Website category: phone
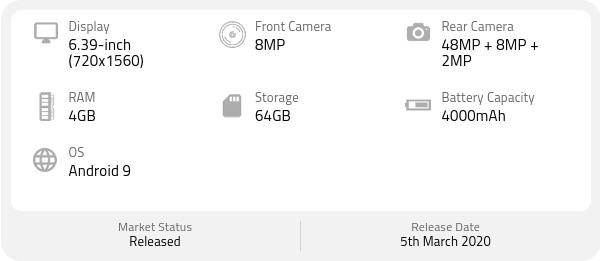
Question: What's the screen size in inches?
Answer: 6.39-inch

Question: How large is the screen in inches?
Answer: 6.39-inch

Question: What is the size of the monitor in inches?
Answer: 6.39-inch

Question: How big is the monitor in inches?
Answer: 6.39-inch

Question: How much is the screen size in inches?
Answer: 6.39-inch

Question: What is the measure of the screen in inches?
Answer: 6.39-inch

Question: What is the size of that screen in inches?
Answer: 6.39-inch

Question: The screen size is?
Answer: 6.39-inch

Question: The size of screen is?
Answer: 6.39-inch

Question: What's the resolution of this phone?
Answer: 720x1560

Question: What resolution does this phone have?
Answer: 720x1560

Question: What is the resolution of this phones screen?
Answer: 720x1560

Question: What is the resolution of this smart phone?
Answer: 720x1560

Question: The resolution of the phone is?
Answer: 720x1560

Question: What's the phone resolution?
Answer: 720x1560

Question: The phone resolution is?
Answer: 720x1560

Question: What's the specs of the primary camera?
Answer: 48MP + 8MP + 2MP

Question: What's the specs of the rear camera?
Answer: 48MP + 8MP + 2MP

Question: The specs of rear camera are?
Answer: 48MP + 8MP + 2MP

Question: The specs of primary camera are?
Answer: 48MP + 8MP + 2MP

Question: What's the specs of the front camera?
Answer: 8MP

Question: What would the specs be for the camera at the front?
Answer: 8MP

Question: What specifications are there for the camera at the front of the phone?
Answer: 8MP

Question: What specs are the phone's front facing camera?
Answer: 8MP

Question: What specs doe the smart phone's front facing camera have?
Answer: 8MP

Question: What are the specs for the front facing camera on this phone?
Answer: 8MP

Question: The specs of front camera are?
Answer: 8MP

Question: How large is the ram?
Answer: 4GB

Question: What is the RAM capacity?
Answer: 4GB

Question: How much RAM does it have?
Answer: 4GB

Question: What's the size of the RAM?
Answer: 4GB

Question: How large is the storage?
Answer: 64GB

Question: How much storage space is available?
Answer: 64GB

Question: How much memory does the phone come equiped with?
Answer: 64GB

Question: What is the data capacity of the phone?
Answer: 64GB

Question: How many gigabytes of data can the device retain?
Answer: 64GB

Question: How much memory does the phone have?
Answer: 64GB

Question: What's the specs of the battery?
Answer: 4000mAh

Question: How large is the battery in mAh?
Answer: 4000mAh

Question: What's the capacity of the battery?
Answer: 4000mAh

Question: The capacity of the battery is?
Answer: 4000mAh

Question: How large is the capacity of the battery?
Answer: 4000mAh

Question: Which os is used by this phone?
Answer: Android 9

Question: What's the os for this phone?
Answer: Android 9

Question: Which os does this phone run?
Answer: Android 9

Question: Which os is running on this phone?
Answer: Android 9

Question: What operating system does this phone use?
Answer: Android 9

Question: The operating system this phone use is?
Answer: Android 9

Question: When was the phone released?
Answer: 5th March 2020

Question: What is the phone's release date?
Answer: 5th March 2020

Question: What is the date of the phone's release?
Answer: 5th March 2020

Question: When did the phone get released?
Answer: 5th March 2020

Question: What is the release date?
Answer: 5th March 2020

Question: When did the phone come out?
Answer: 5th March 2020

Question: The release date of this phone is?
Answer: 5th March 2020